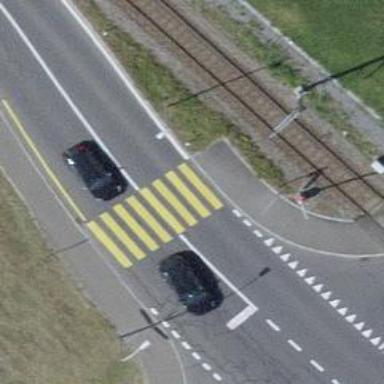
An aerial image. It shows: Uncontrolled zebra crossing with notable zebra markings.